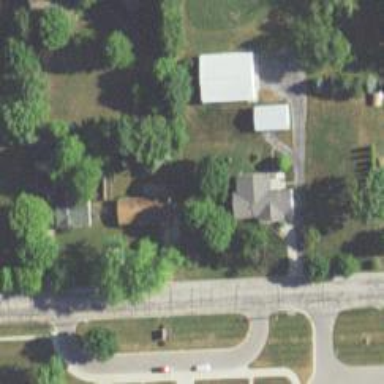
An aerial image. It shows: Simple and straightforward house.